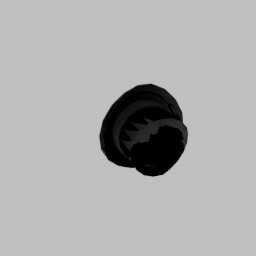
Label: people